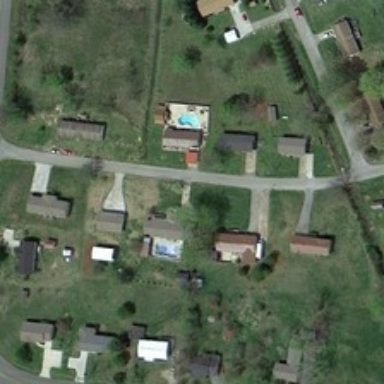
Some buildings and green trees are in two sides of a road .